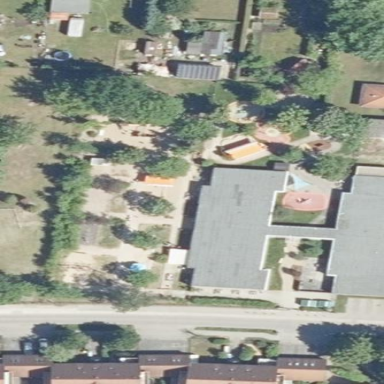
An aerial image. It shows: School building.